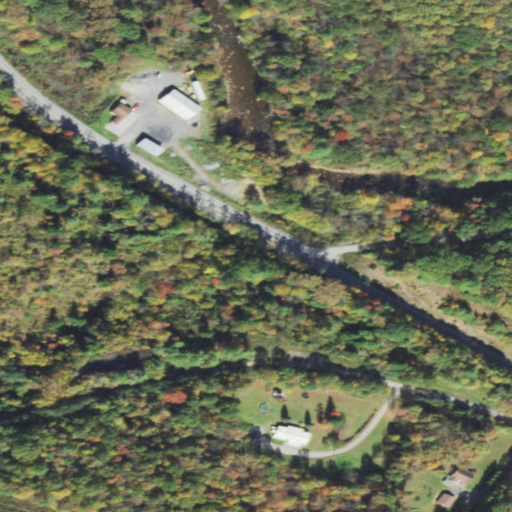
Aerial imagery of valley in Pennsylvania named Shingle Hollow containing deciduous forest, mixed forest, open development, low intensity development, medium intensity development, herbaceous wetlands, and pasture